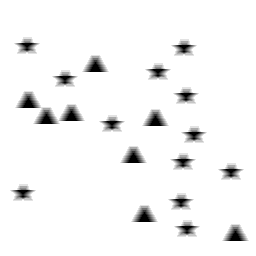
Squares: 0
Triangles: 8
Stars: 12
Total shapes: 20